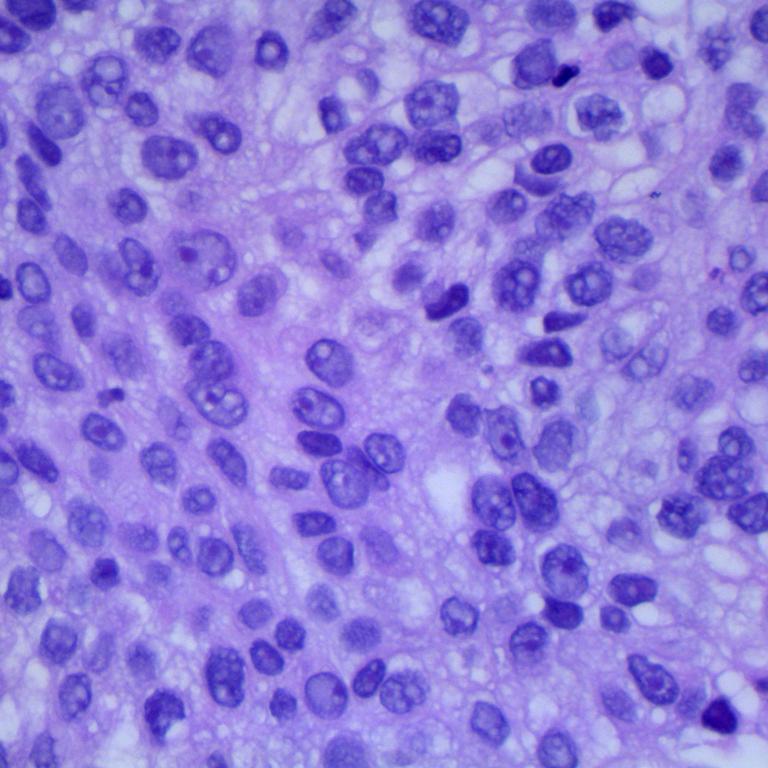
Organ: lung
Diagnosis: squamous carcinomas